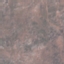
Label: HerbaceousVegetation